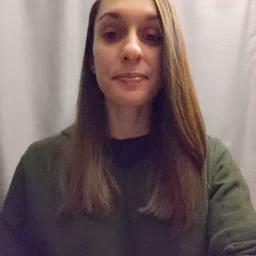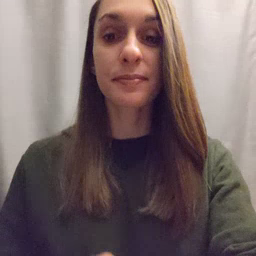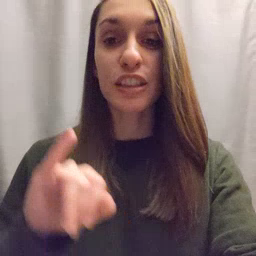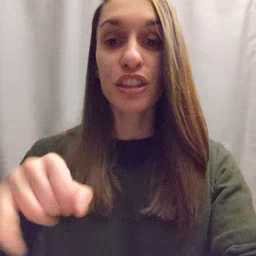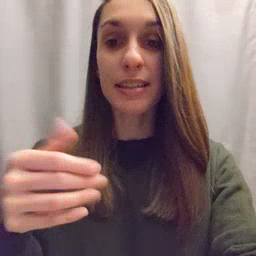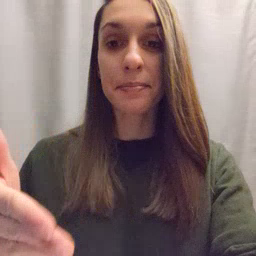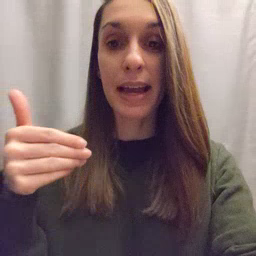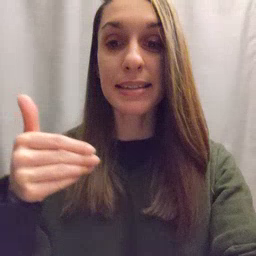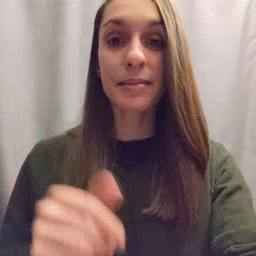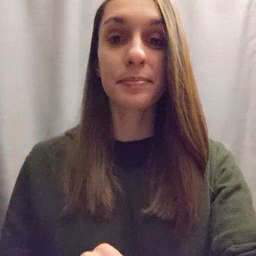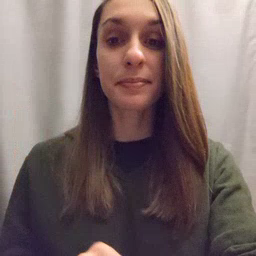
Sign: jeans